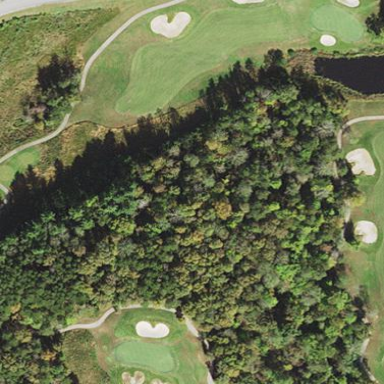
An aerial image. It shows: Path for both road and golf.